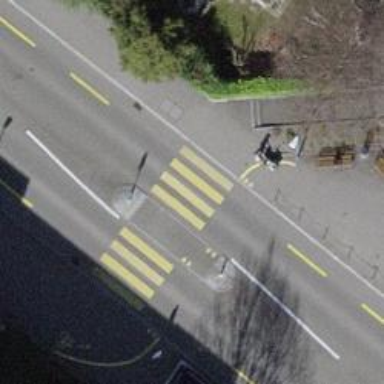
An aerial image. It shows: Asphalt sidewalk along the footway.